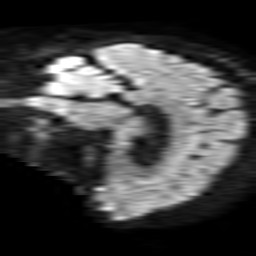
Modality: TRACE
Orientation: sagittal
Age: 44
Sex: female
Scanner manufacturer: philips
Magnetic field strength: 1.5 T
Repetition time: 3.654 s
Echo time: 0.07117 s